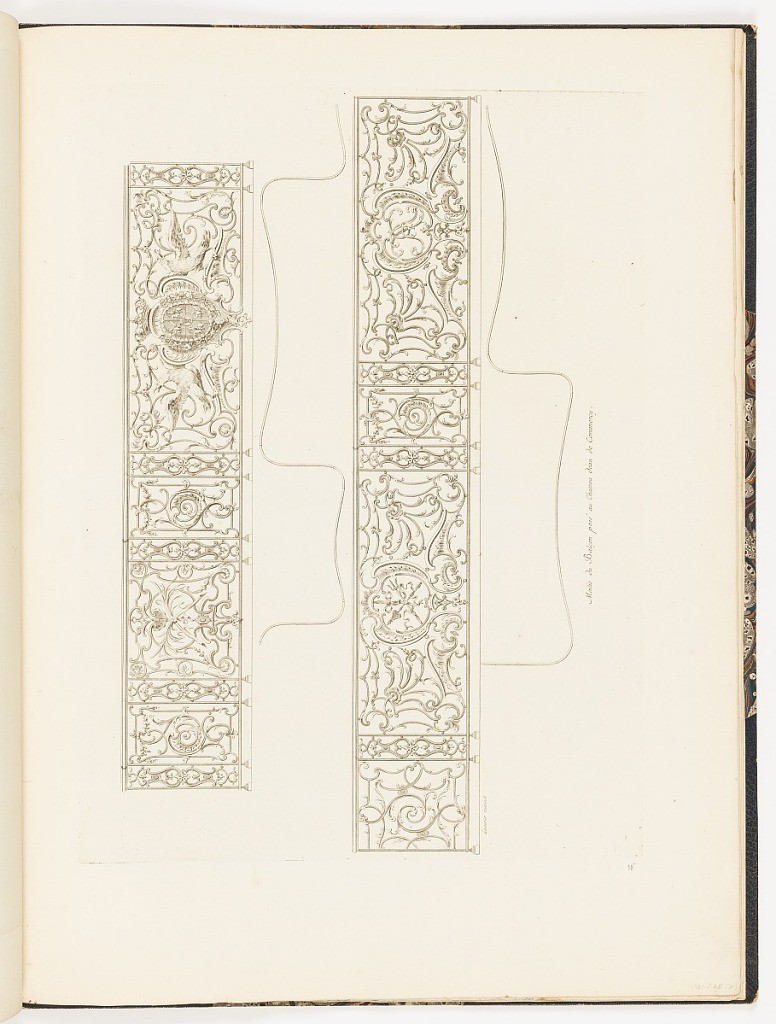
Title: Moitie du Balçon pose au Chateau d’eau de Commercy
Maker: Jean Lamour, French, 1698–1771
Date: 1759–68
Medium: Etching and engraving on laid paper
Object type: Print
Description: Two sections of the decorative wrought-iron balustrade from a balcony of the Chateau d'eau of Commercy, below each design is the outline of its shape as seen from above. The balustrades are decorated with rococo ornament and motifs, scrolls, acanthus leaves, palmettes, shell motifs, fleurons, flowers, rosettes, emblems, monograms, and the Polish Royal coat of arms flanked by eagles. The plate is titled and signed.